Field crop: tomato
Growth stage: 1
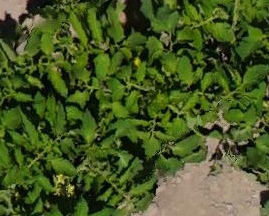
Species: tomato